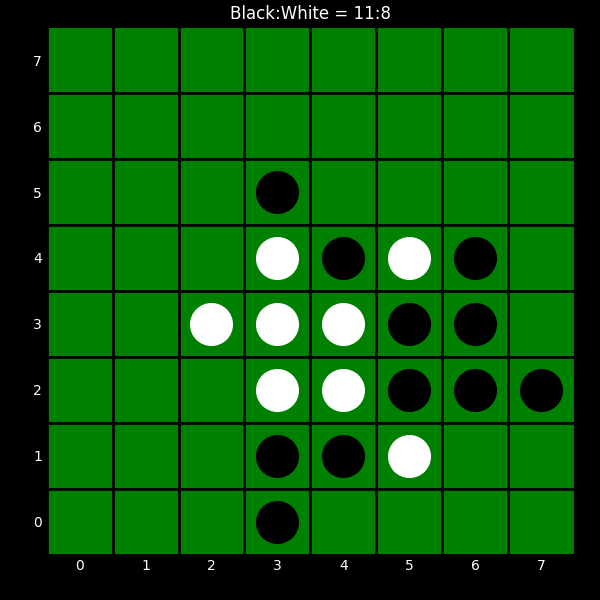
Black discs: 11
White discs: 8